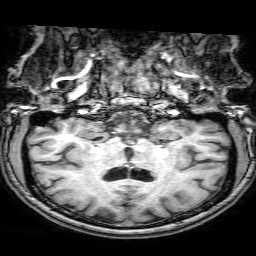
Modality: T1w
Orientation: sagittal
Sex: female
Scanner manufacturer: philips
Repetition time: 0.008193 s
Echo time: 0.00376 s